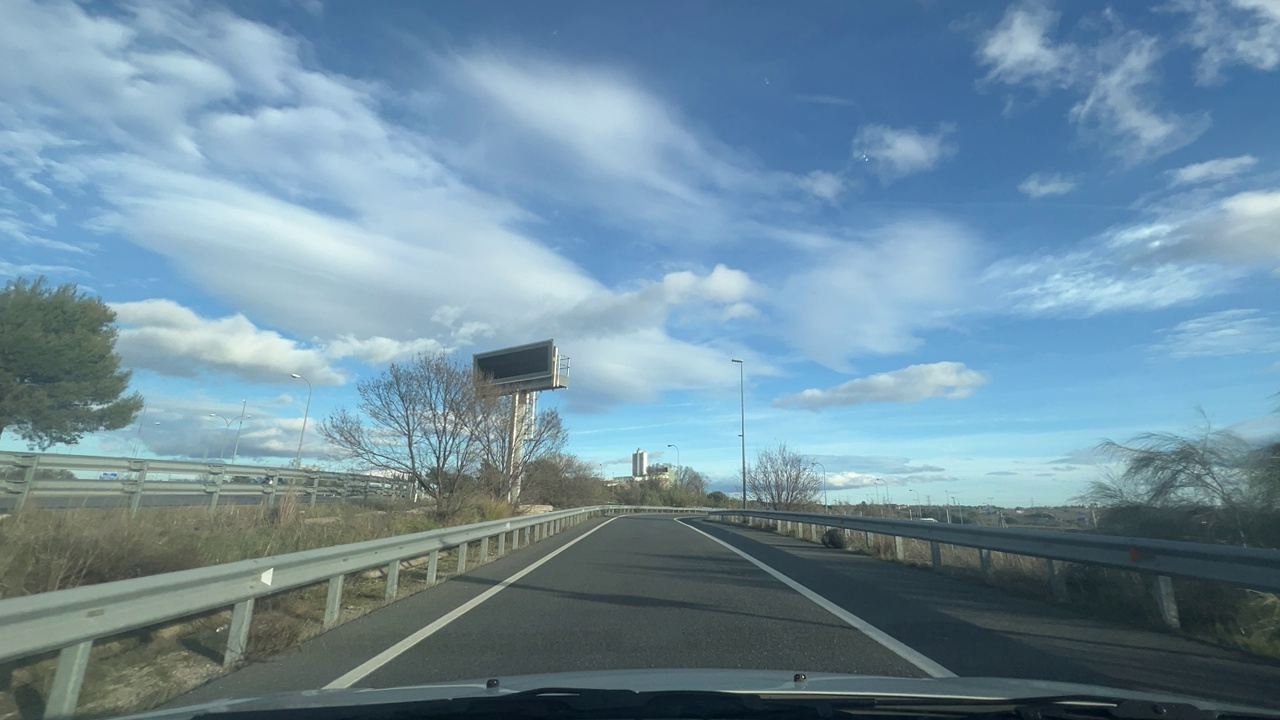
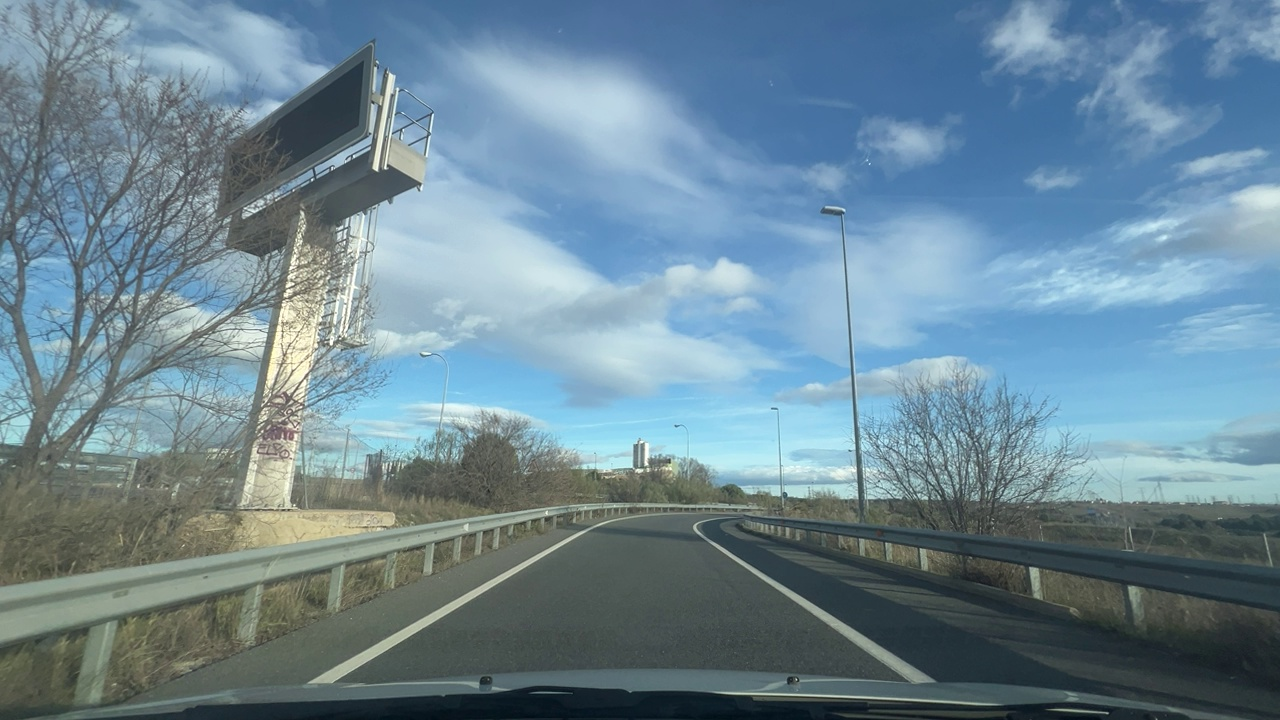
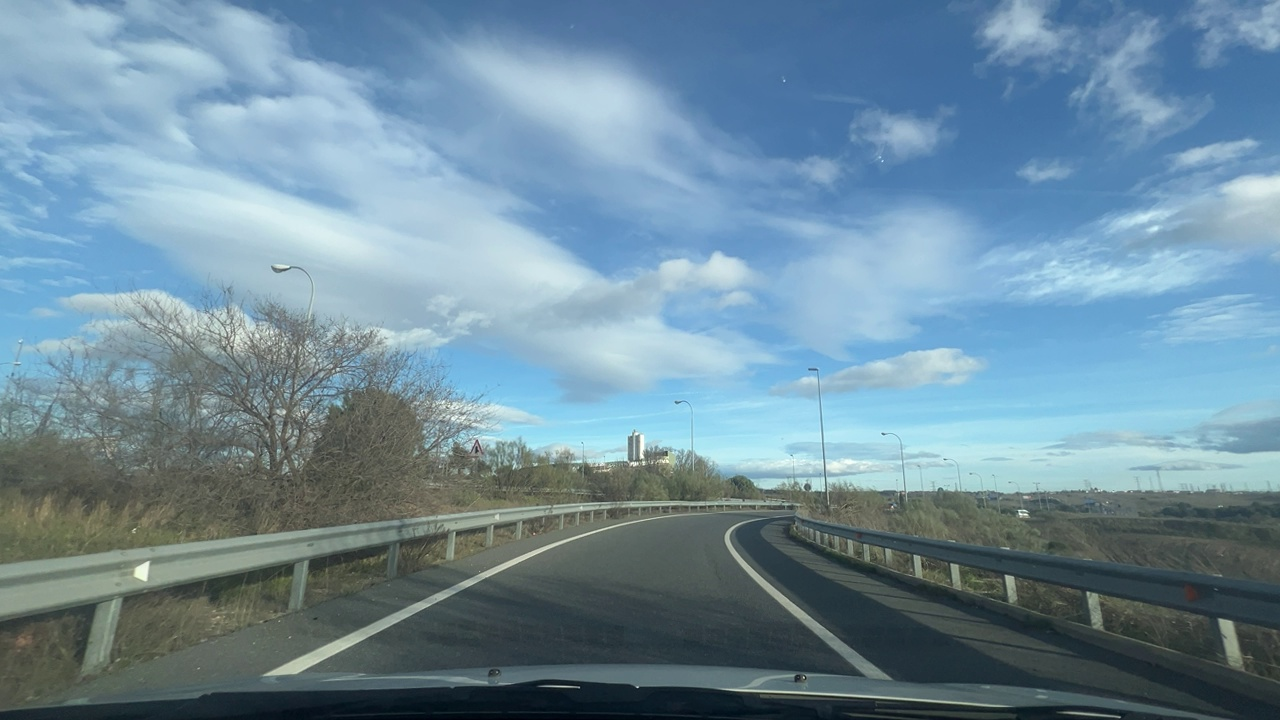
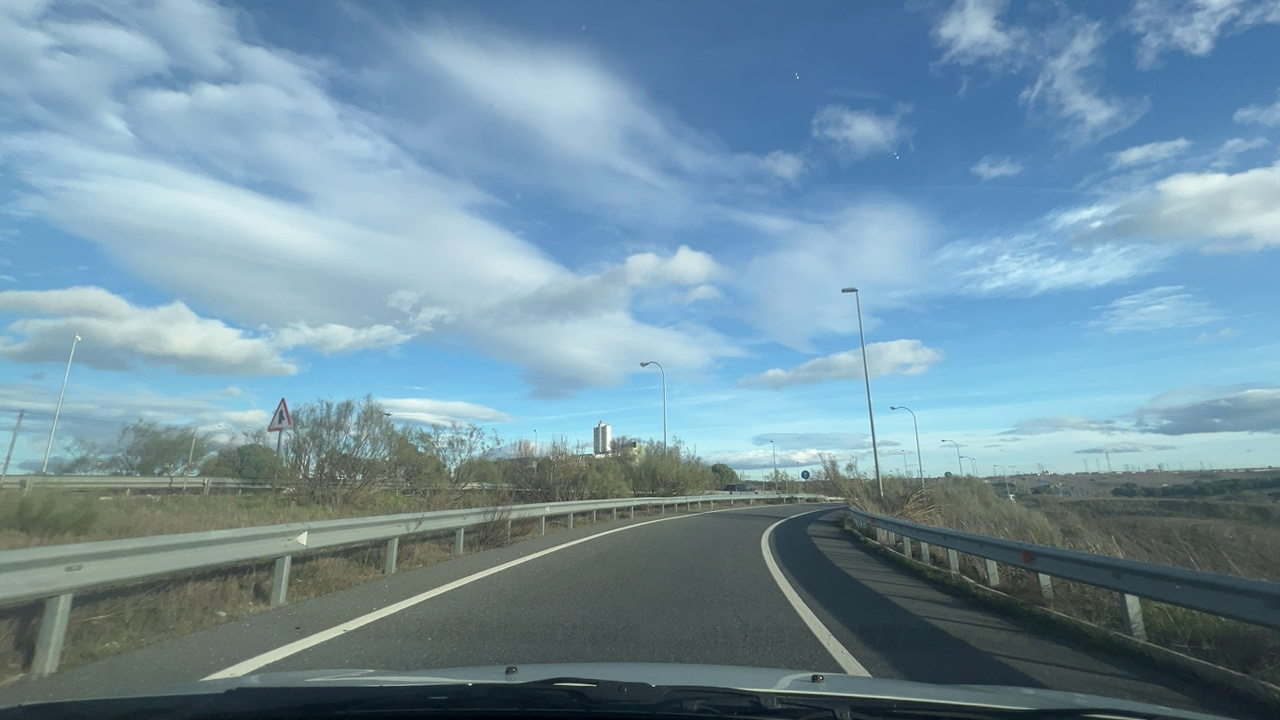
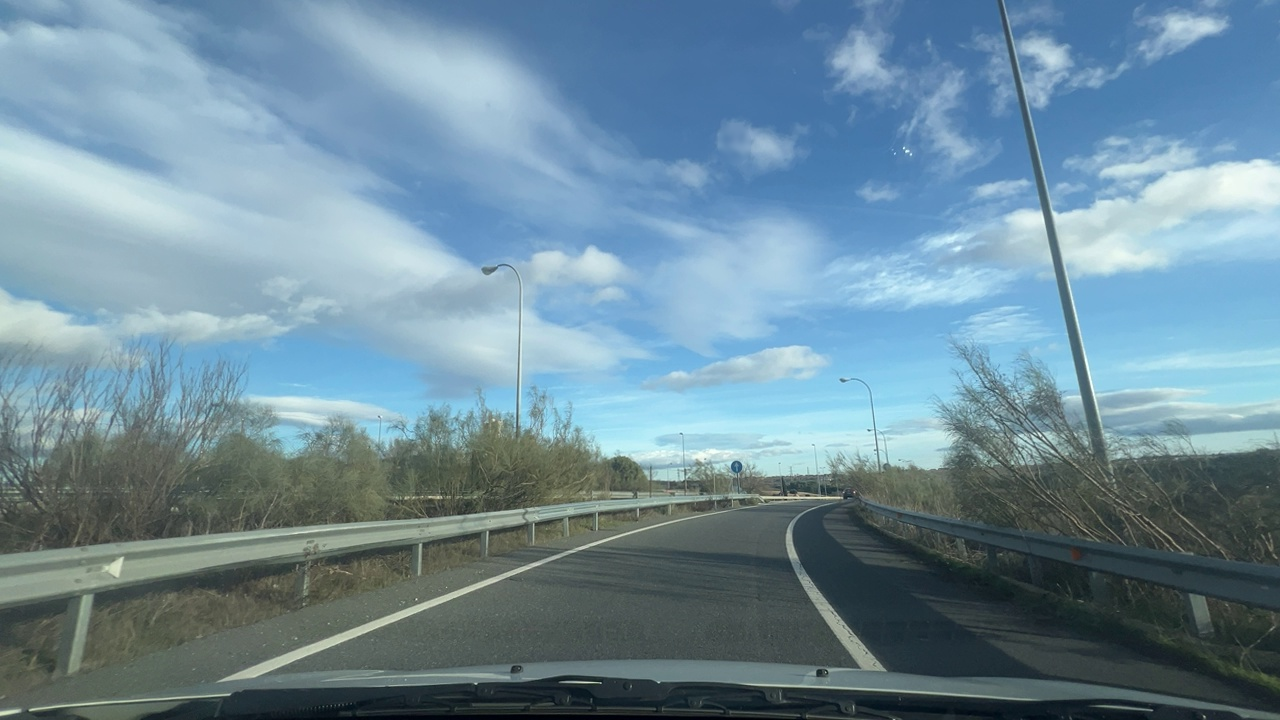
Situation: empty
Question: Is the ego vehicle traveling on a highway?
Answer: No
Reasoning: The ego vehicle is entering the highway

Situation: empty
Question: Is the ego vehicle entering or exiting a highway?
Answer: Yes
Reasoning: A ramp with a visible highway ahead indicates highway entry.

Situation: empty
Question: Are speed bumps, crosswalks, or construction-related obstacles present in the ego lane?
Answer: No
Reasoning: There are no obstacles present ahead

Situation: empty
Question: Do you observe any red traffic light regulating the ego lane?
Answer: No
Reasoning: There are no traffic lights visible ahead